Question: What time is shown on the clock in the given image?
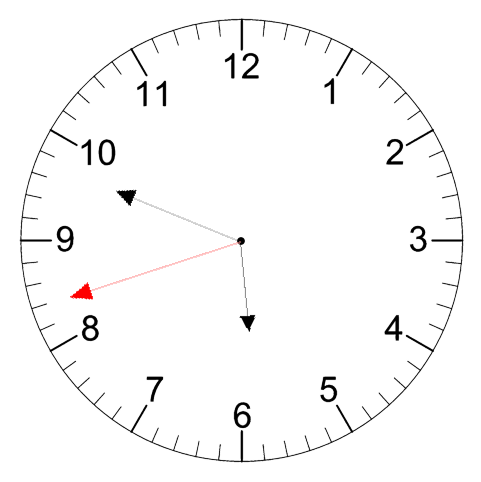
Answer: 05:48:42